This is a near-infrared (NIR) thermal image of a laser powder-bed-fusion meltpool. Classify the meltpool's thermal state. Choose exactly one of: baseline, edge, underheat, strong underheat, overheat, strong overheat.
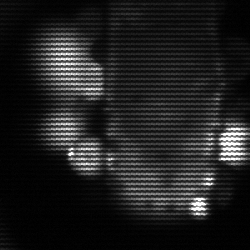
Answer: strong underheat